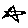
Label: star